Breast ultrasound image
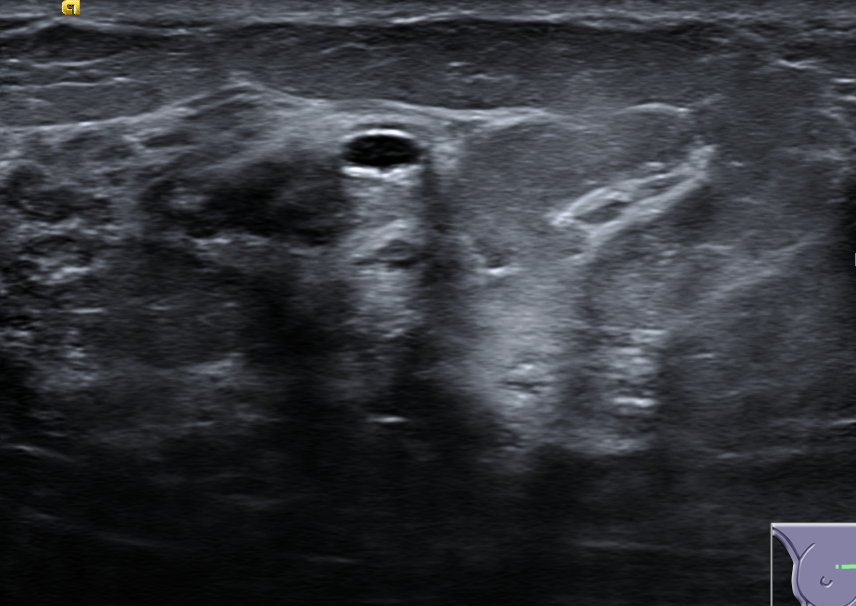
Diagnosis: benign